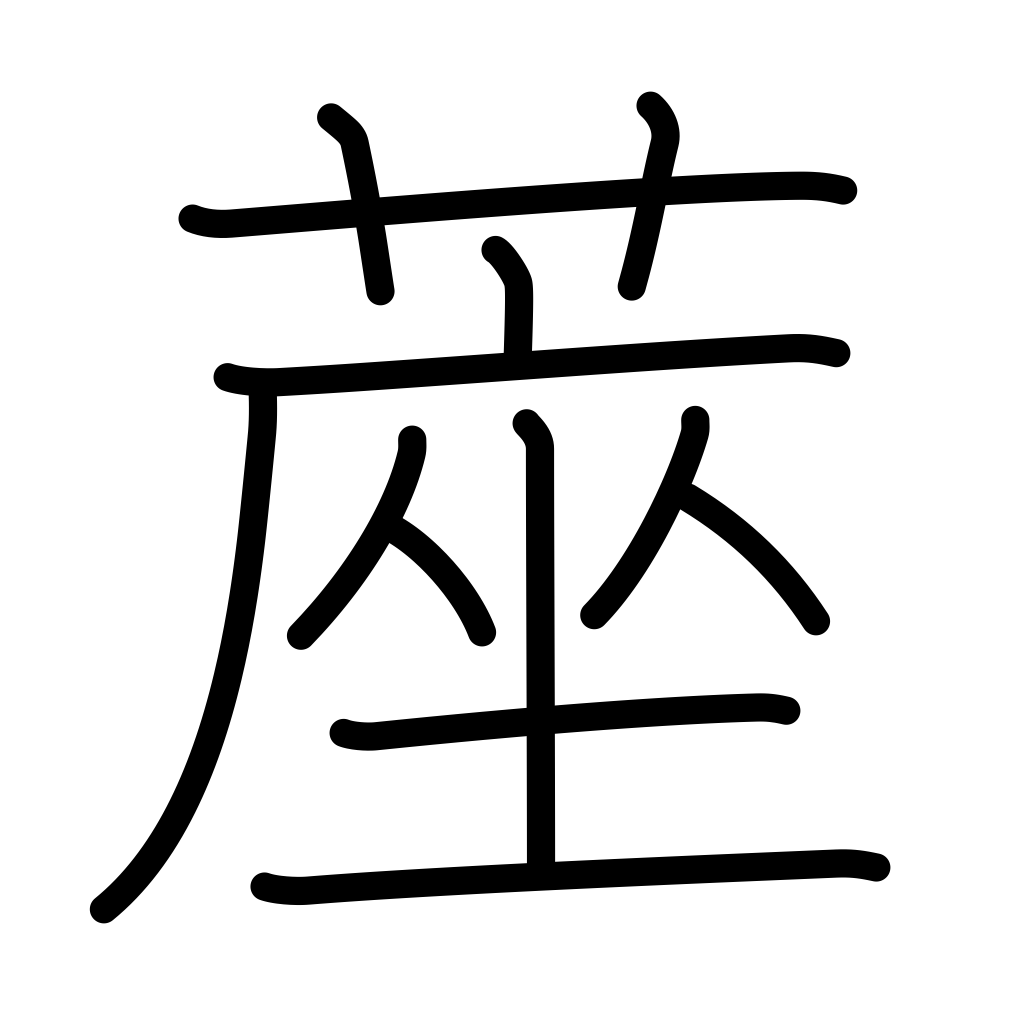
Meaning: mat, matting